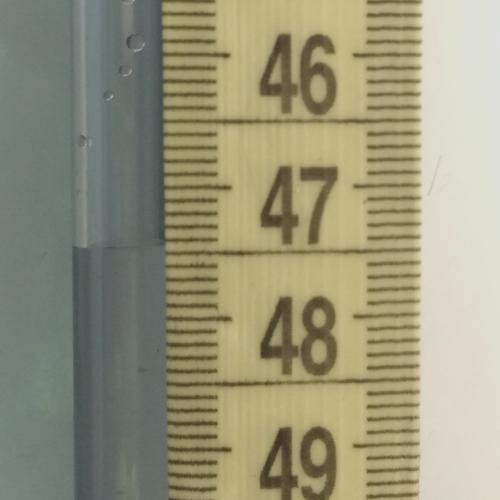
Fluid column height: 47.4 cm